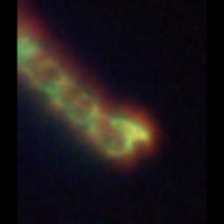
Taxon: Skeletonema
Group: Diatoms